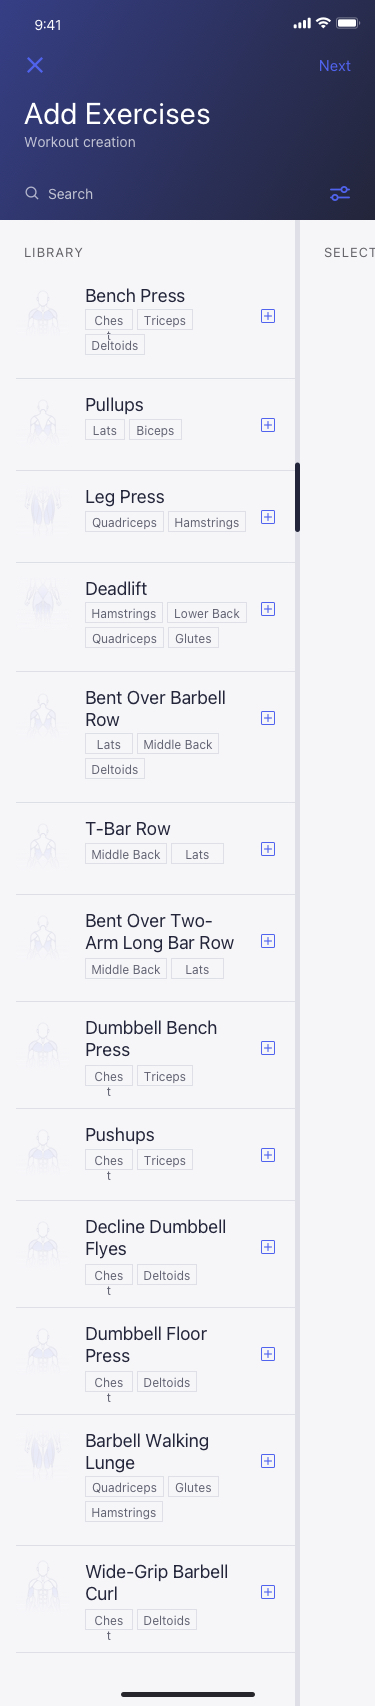
Text in this UI design:
LIBRARY
SELECTED
Search
Workout creation